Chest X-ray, PA view. Patient: 59 years old, sex F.
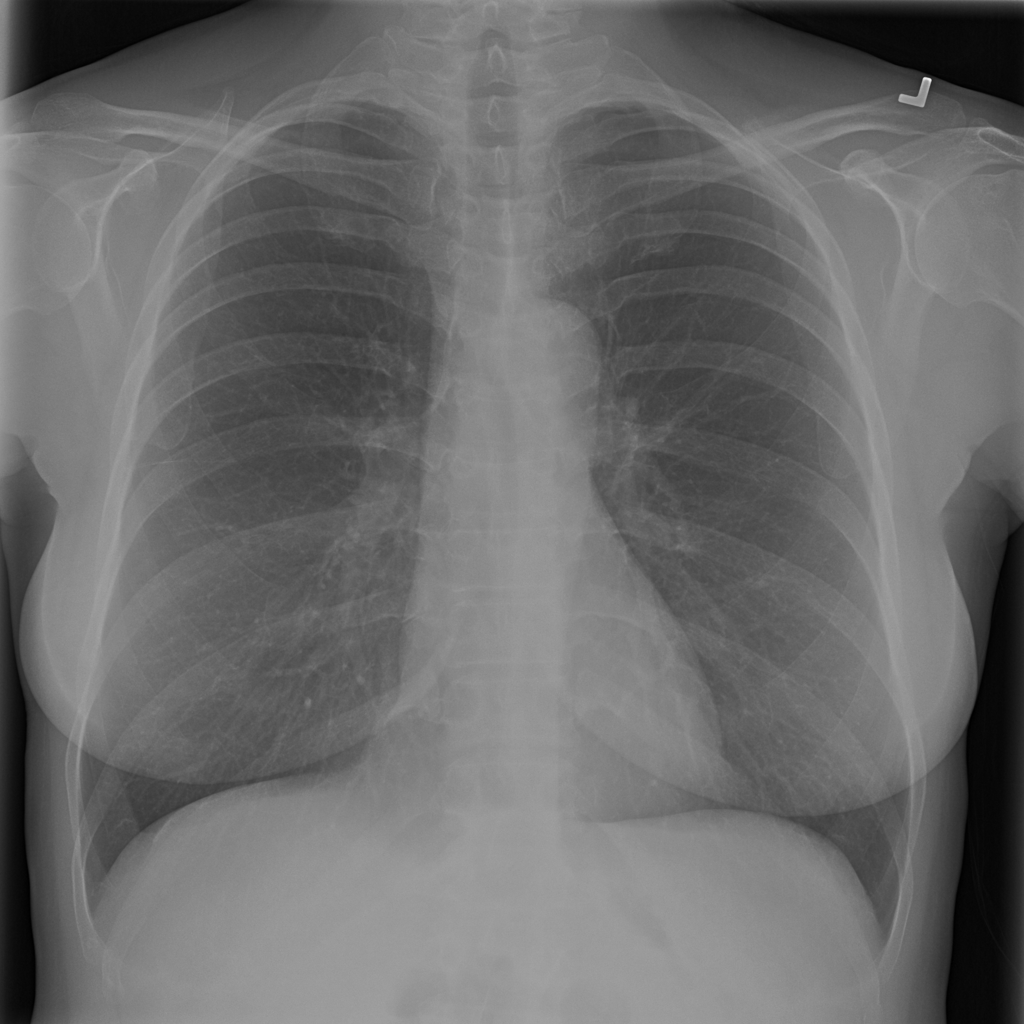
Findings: No Finding